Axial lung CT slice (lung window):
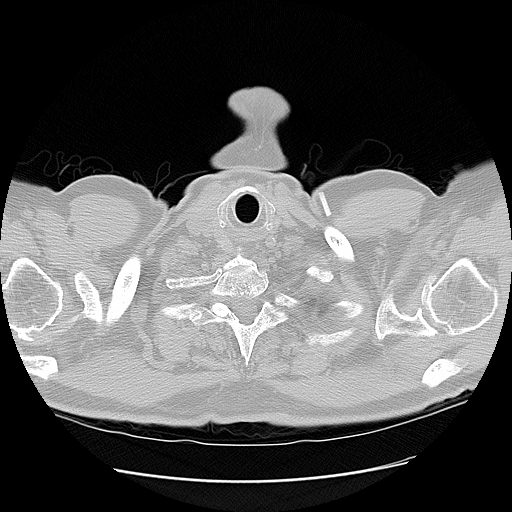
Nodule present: no